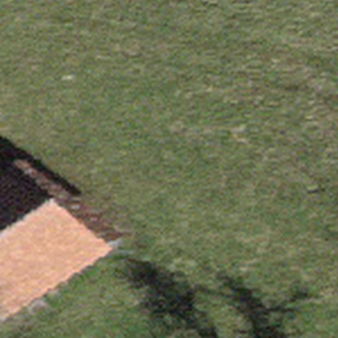
Label: other